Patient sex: M
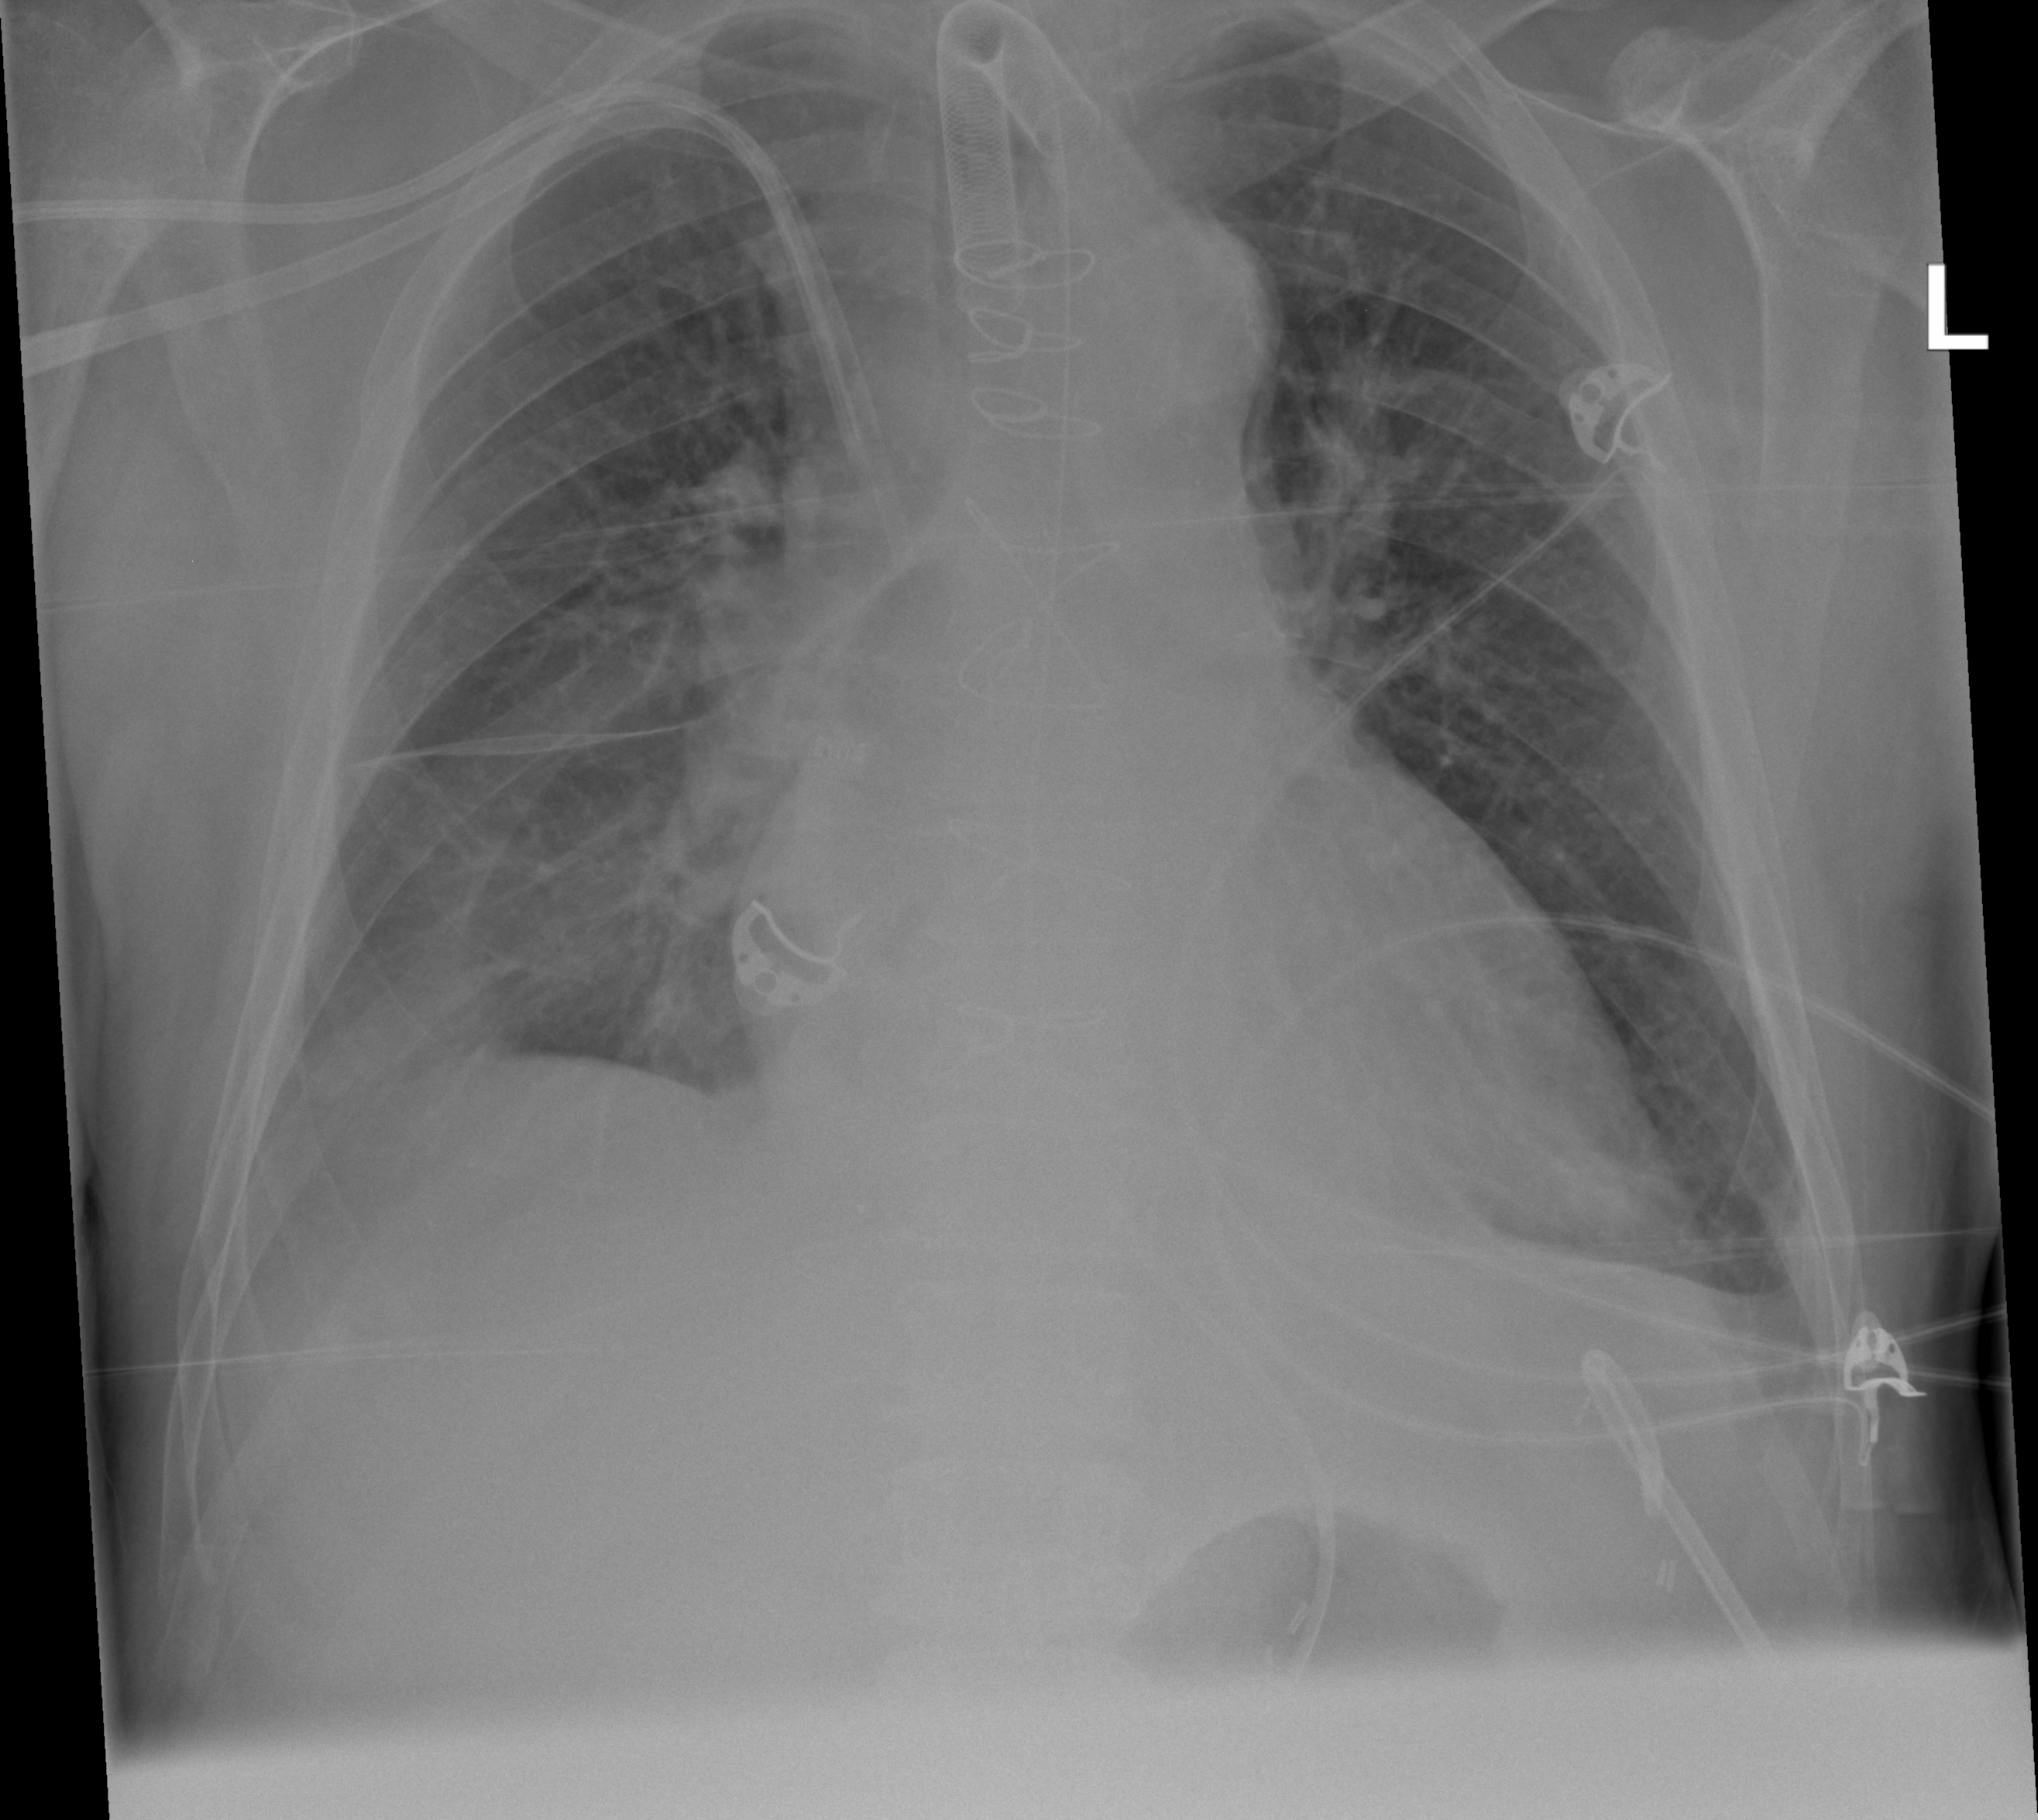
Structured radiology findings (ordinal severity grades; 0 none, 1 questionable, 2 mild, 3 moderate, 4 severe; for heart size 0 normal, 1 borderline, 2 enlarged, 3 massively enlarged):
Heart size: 1
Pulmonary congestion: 2
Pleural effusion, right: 2
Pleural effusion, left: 2
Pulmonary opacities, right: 2
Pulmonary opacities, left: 0
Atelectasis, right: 2
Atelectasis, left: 2